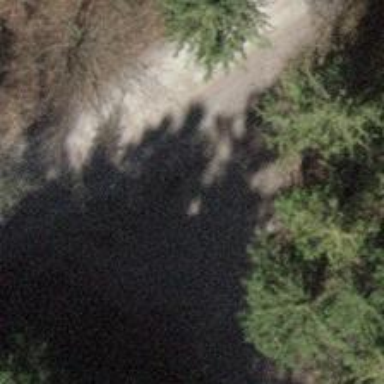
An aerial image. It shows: Unclassified road with compacted surface.